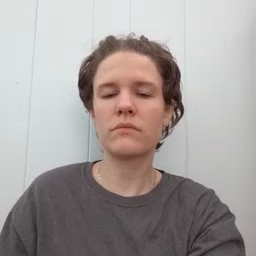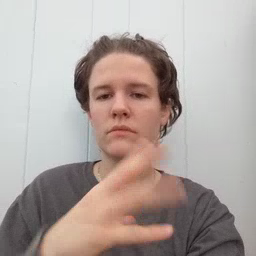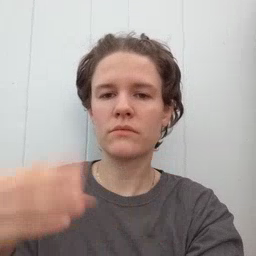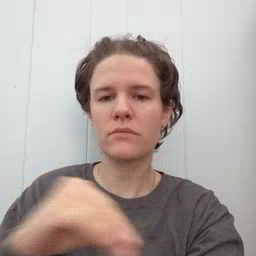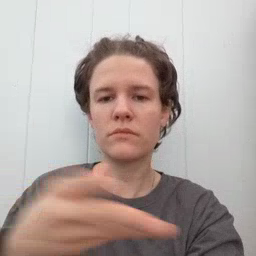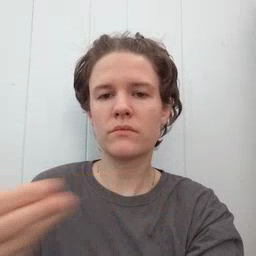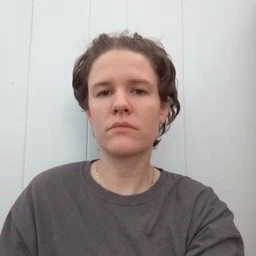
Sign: story